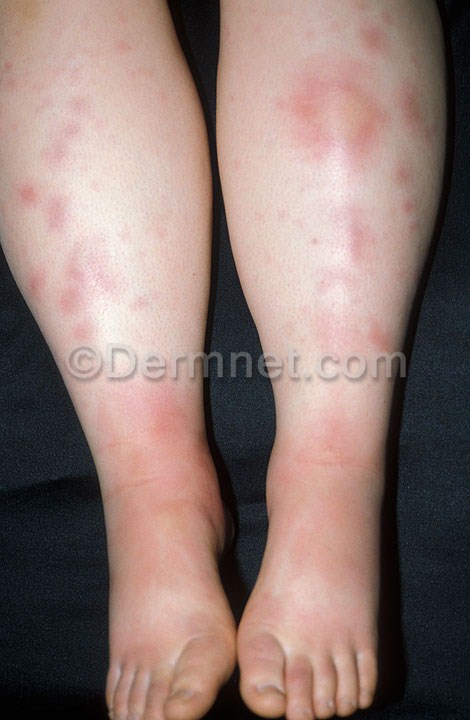
Disease: Vasculitis Photos